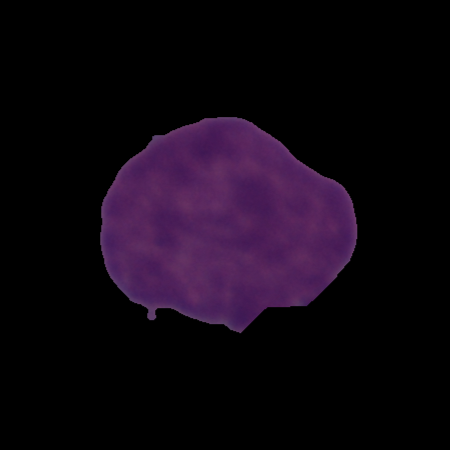
Label: cancer